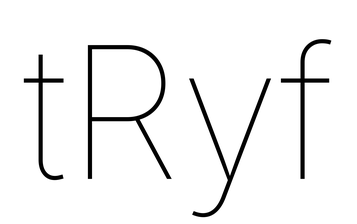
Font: Inter_Thin